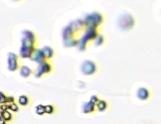
Label: Phaeocystis